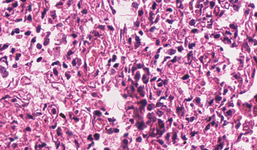
Tumor epithelial tissue: no
Tumor-associated stroma tissue: no
Normal tissue: yes